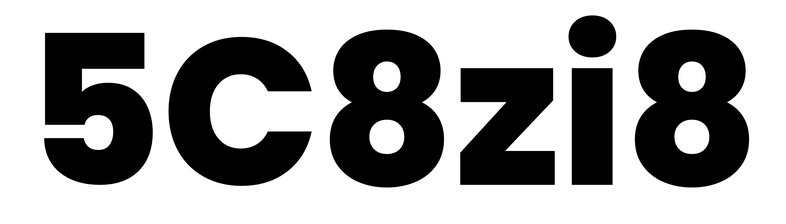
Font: Poppins-ExtraBold